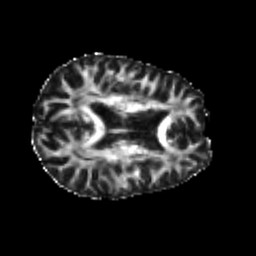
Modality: FA
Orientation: axial
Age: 22
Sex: male
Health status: healthy
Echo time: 0.074 s